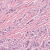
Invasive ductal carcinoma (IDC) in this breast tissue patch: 1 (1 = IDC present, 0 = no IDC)